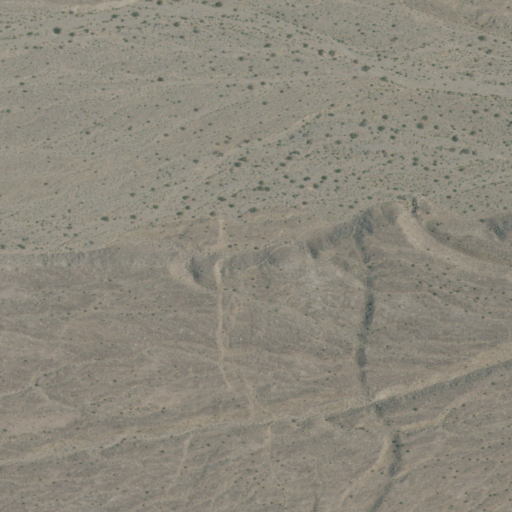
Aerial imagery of valley in California named Layton Canyon containing barren land and shrub